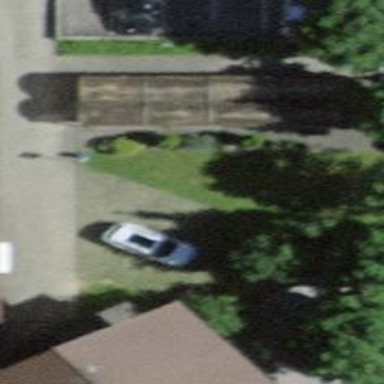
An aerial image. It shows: Parking area with surface.